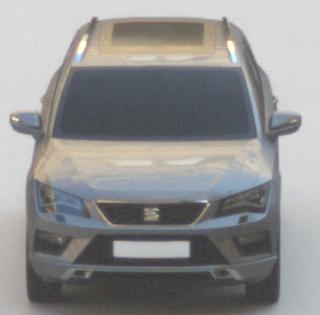
Make: SEAT
Model: Ateca 1.0 TSI Ecomotive
Detailed model: Ateca (5FP)
Model produced from: 2016/08
Model produced until: 2018/08
Doors: 5
Color: gray
Road condition: dry road
Daytime: morning or afternoon
Contrast: low contrast